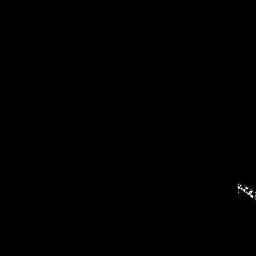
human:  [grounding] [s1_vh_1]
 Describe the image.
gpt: In the satellite image, there is  <ref>1 small ship </ref> <box>[[91, 69, 99, 78, 0]]</box> located at bottom right.